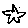
Label: star